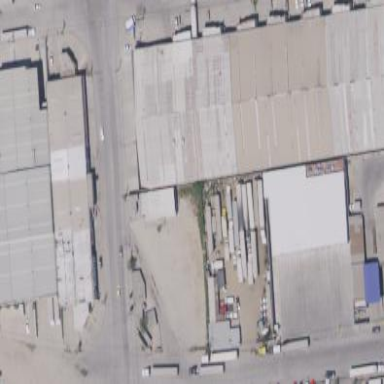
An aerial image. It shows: Industrial building.